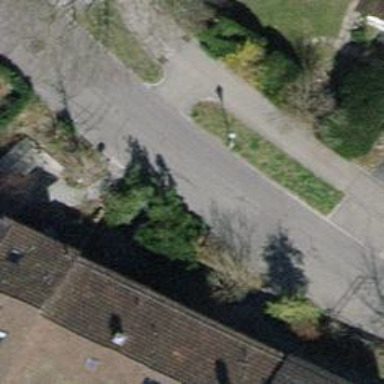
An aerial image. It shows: Asphalt footway.